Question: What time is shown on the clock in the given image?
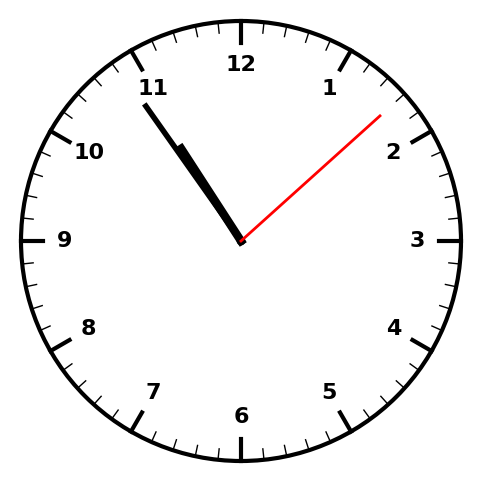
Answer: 10:54:08